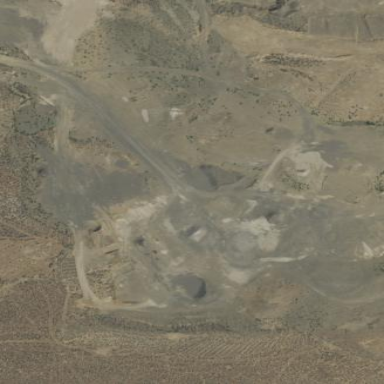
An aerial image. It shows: Quarry area.